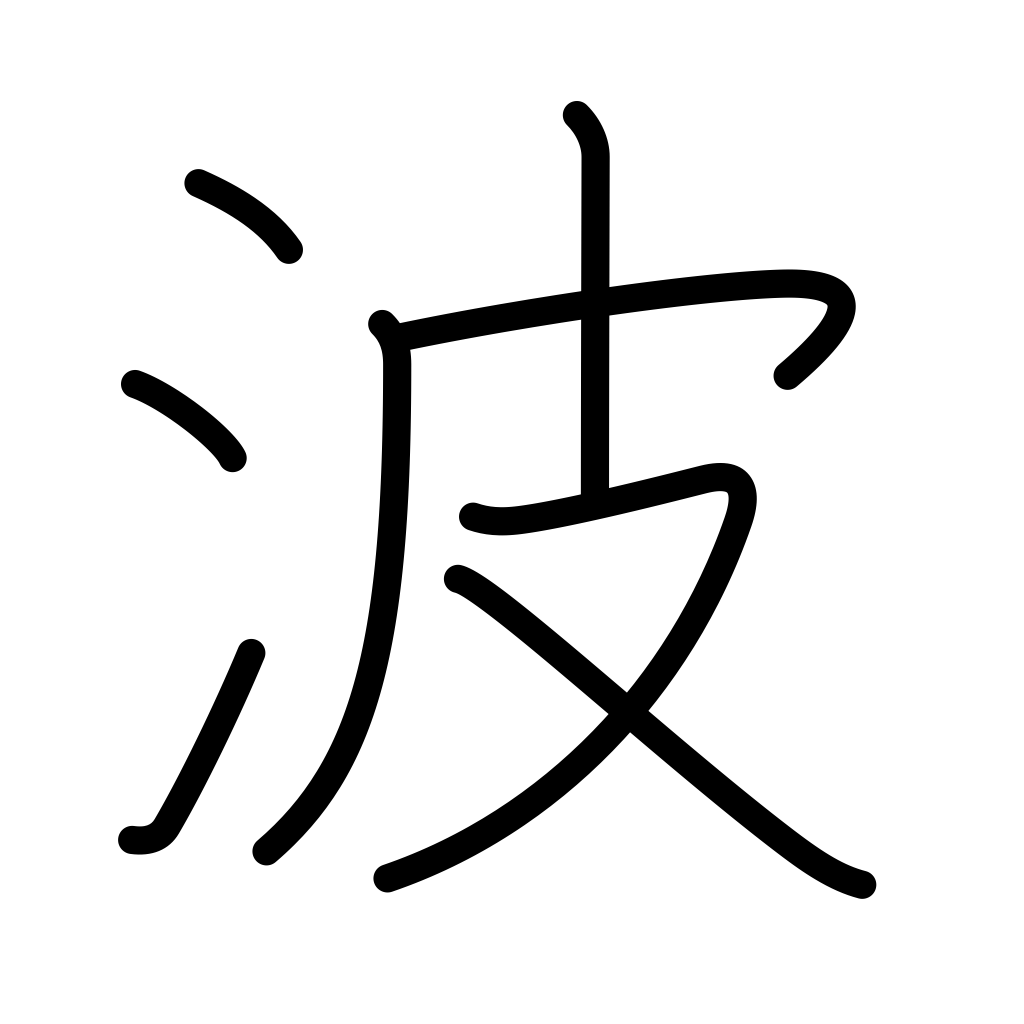
Meaning: waves, billows, Poland